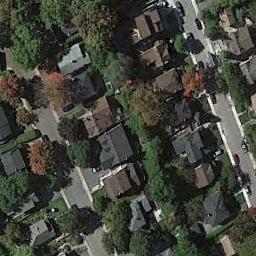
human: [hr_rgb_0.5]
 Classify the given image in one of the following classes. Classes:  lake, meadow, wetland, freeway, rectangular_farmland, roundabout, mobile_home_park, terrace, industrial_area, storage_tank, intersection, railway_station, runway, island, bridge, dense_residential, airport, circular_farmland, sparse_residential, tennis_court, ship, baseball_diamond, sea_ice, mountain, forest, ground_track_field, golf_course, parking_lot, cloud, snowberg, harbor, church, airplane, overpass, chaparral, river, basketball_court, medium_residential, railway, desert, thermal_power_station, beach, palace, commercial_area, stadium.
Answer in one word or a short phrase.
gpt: medium_residential